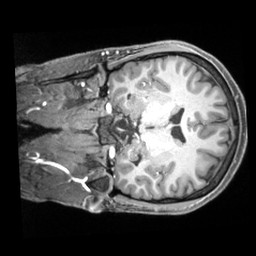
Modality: T1w
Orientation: coronal
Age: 26
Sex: male
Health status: ill
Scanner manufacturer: siemens
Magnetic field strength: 3 T
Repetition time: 2.2 s
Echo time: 0.00218 s